Interaction volume radius: 5 \u00c5
Interaction volume height: 10 \u00c5
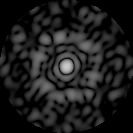
Disorder parameter: 0.8163